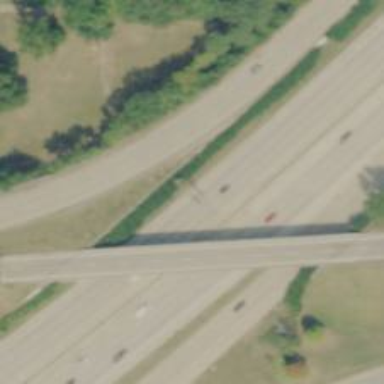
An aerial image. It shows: Secondary link road crossing over bridge.